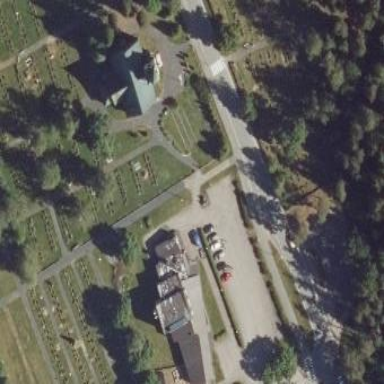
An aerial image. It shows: Cemetery.